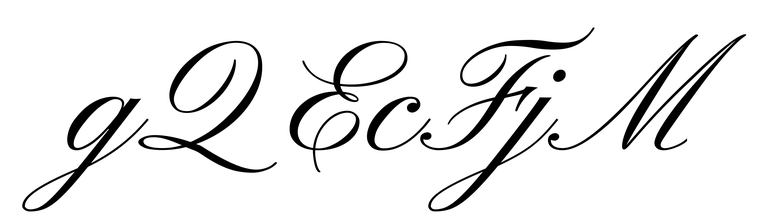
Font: PinyonScript-Regular